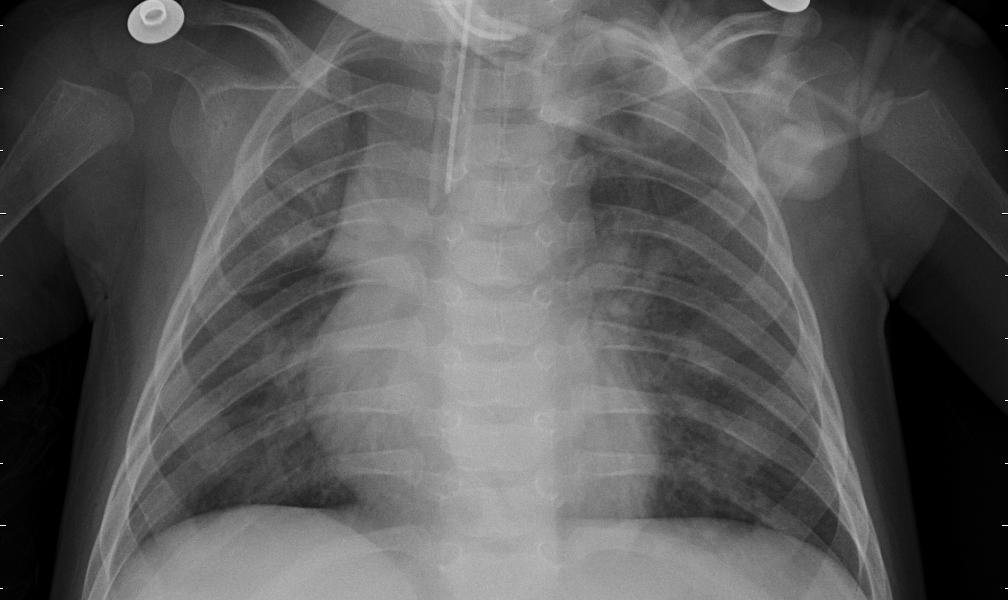
Diagnosis: PNEUMONIA